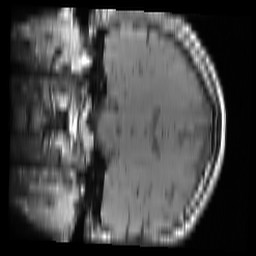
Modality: T1w
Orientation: coronal
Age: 27
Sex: male
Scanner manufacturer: ge
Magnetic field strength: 3 T
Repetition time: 0.663 s
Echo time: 0.01529 s